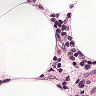
Metastatic tissue present: no